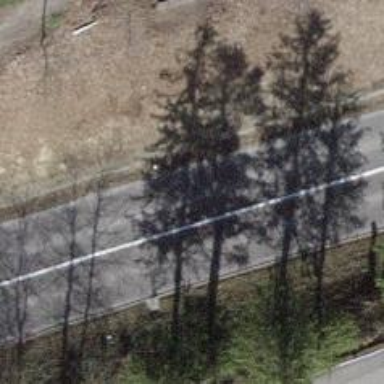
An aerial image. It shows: Tertiary road.